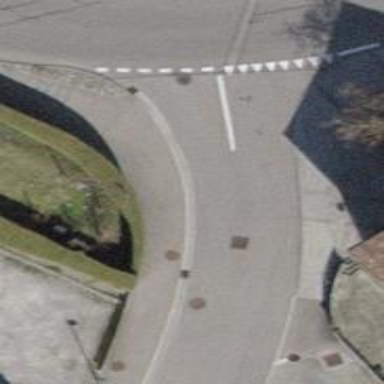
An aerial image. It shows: Kerb barrier.